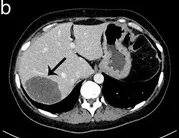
Contrast-enhanced CT scan of the liver and the pelvis (axial plane, abdomen window, venous phase). After. Chemotherapy with cisplatin/etoposide.
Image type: radiology (ct)